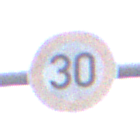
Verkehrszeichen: Geschwindigkeit30
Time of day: MorningAfternoon
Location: Outdoor (Urban)
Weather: Overcast
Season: NotSpecified
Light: Natural